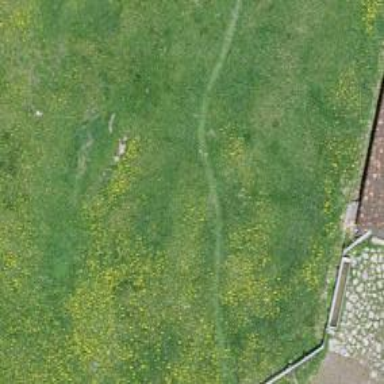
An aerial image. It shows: Path covered in grass.